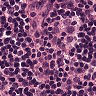
Metastatic tissue present: no